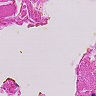
Metastatic tissue present: no